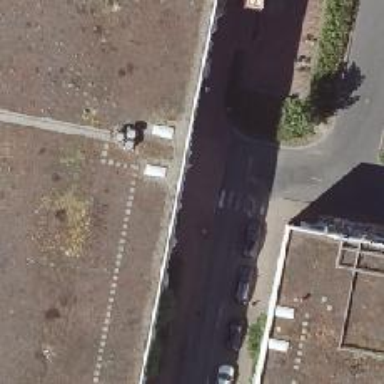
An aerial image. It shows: Pedestrian crossing with zebra markings on footway.